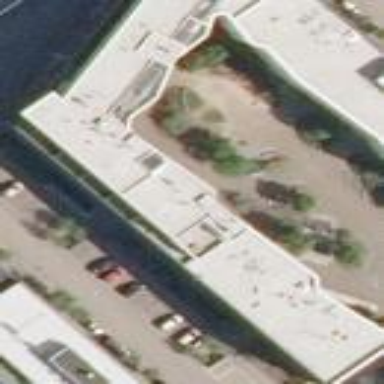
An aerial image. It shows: Apartment building with flat roof. The building's structure consists of horizontal parts.